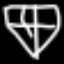
Label: diamond